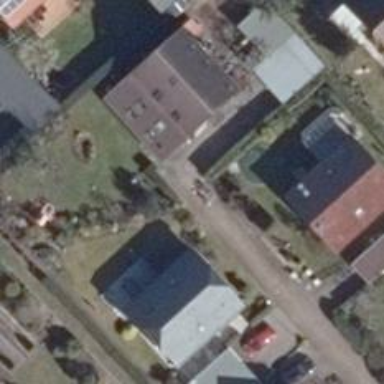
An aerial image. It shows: Residential road.